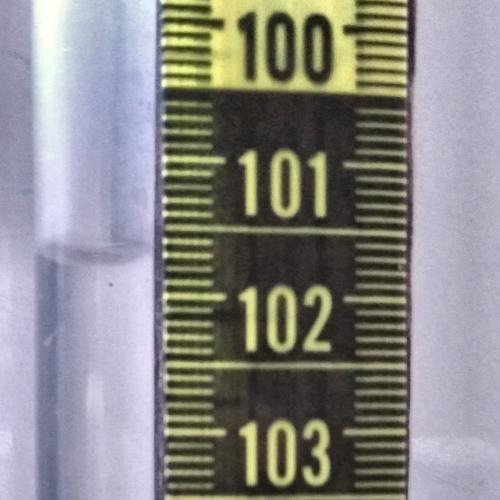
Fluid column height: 101.8 cm